Question:
For some reason the pull request isn't showing. I had some conflicts that I resolved. It insisted that I pushed/committed the code but I didn't. Is that something I need to do first? Is that why pull isn't showing here as it usually does?
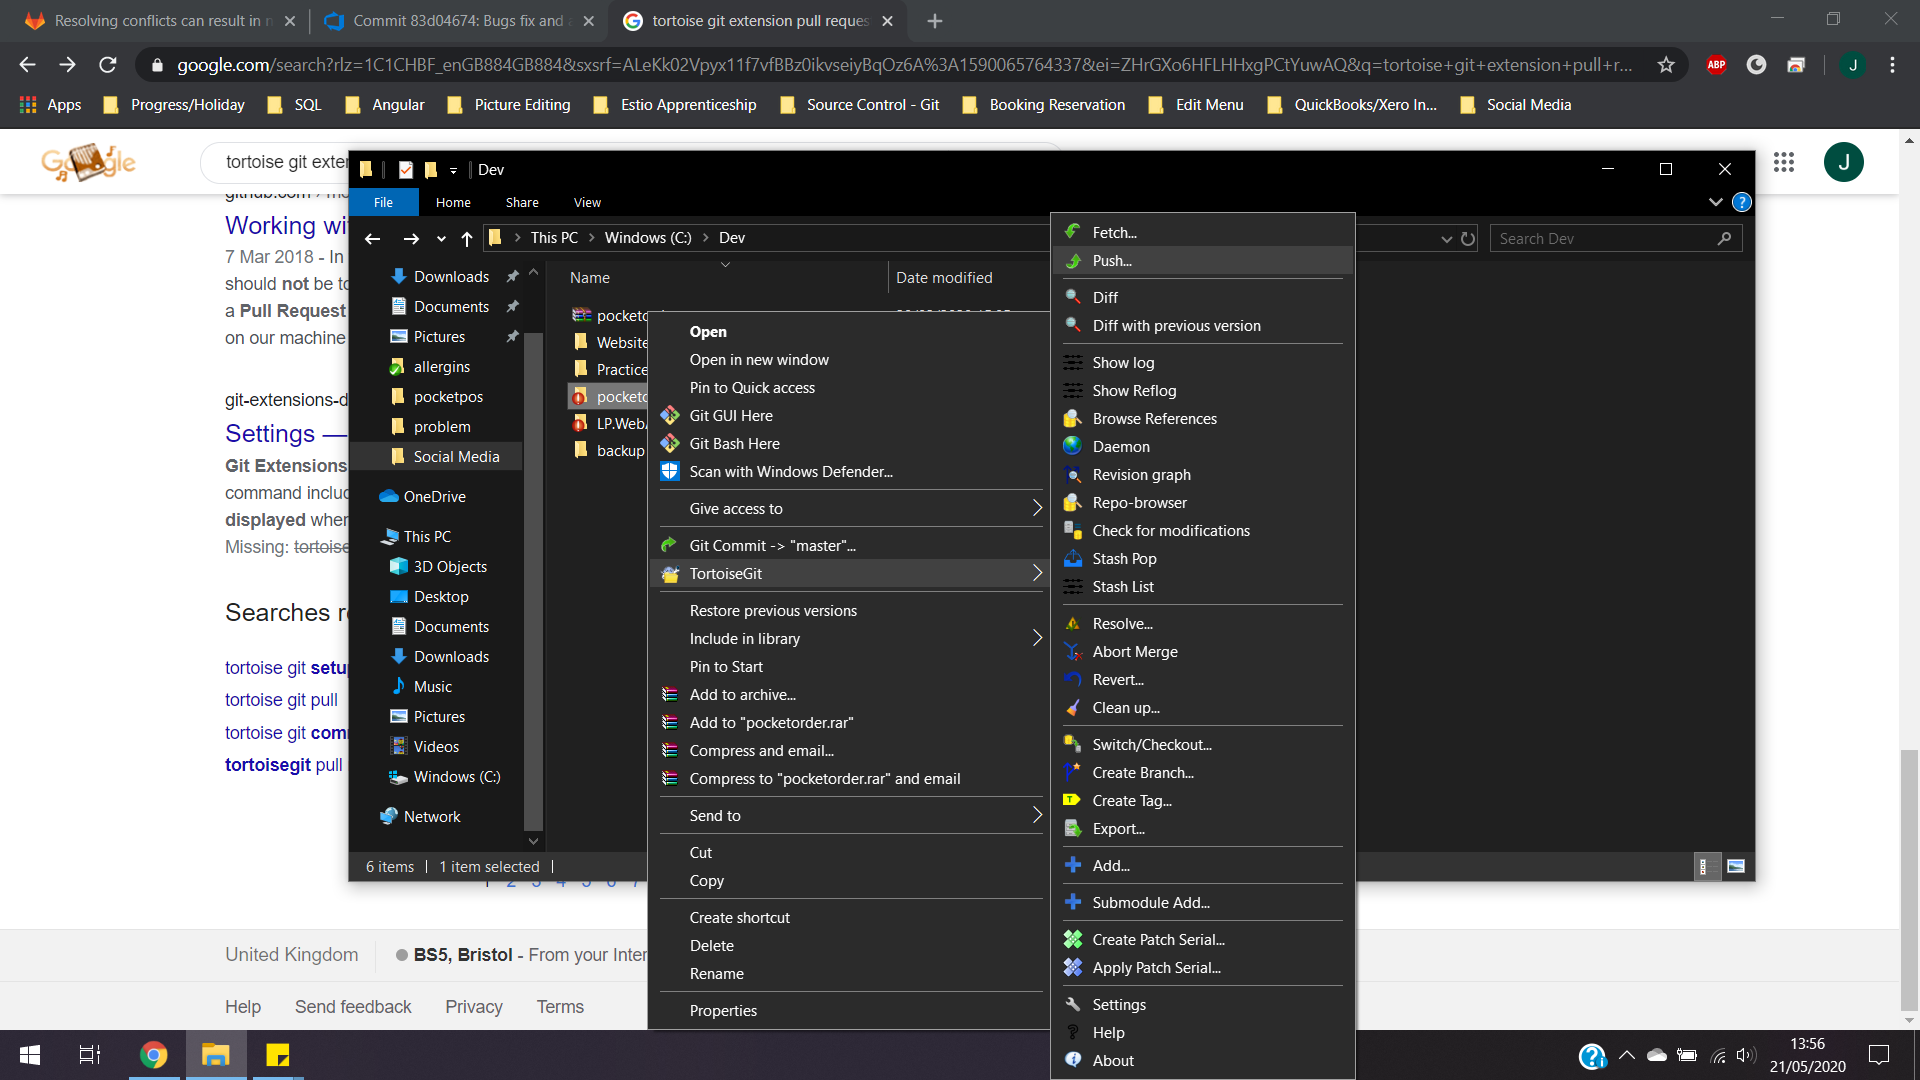
Answer: You're still in the middle of a merge. Either resolve and commit the merge or abort it.
<URL>